Question: I want to insert char (A) in second index where code start with 's'
Input
s1
s2
s34
Require output
sA1
sA2
sA34
'''
Update T1
set code = ??
where code like 's%'
'''

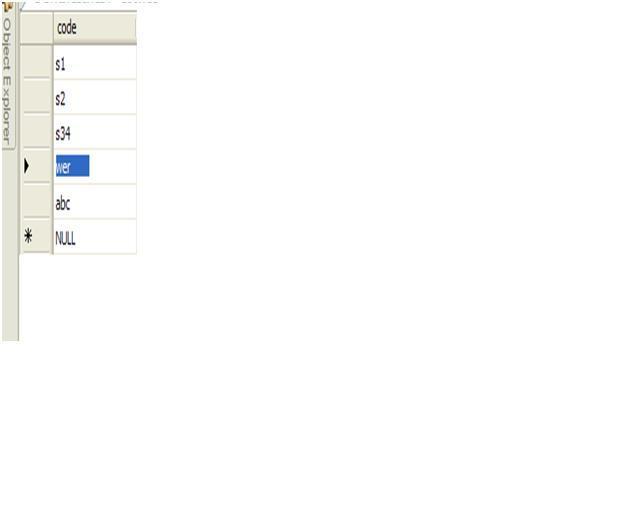
Answer: '''
Update T1
set code = 'sA' + SUBSTRING(code, 2, LEN(code)-1 )
where code like 's%'
'''